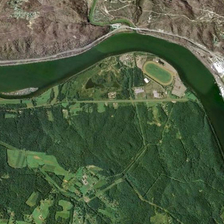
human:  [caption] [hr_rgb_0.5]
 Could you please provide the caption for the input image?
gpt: many green trees and some barelands are in two sides of a curved river respectively .

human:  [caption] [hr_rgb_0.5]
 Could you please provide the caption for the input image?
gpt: many green trees and some barelands are in two sides of a curved river respectively .

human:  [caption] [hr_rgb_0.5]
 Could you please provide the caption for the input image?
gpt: many green trees and some barelands are in two sides of a curved river respectively .

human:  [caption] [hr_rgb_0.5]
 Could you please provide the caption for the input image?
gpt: many green trees and some barelands are in two sides of a curved river respectively .

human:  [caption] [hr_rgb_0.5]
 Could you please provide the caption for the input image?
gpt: many green trees and some barelands are in two sides of a curved river respectively .